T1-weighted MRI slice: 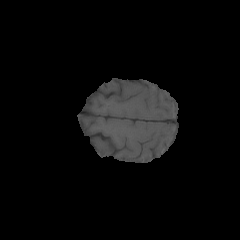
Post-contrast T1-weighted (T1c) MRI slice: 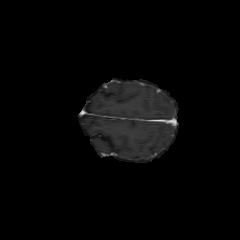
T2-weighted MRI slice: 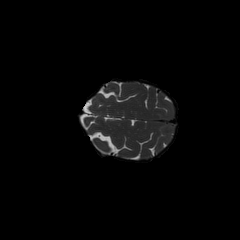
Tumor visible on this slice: no